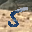
Label: 5